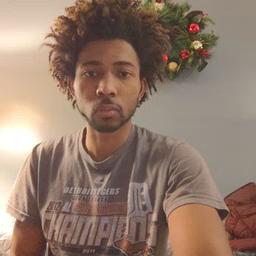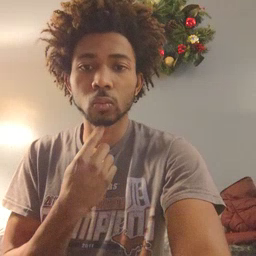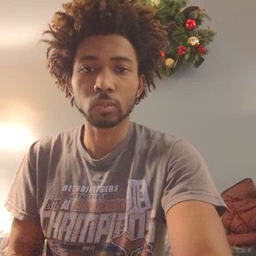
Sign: red